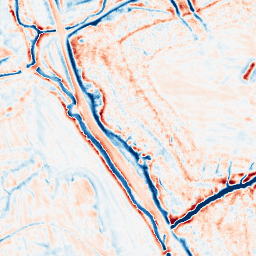
Category: edge_preserving
Decomposition family: bilateral
Decomposition parameters: d: 15
sigma_color: 50
sigma_space: 75
Upsampling method: cubic_catmull_rom
Upsampling parameters: scale: 4
Upsampling scale: 4